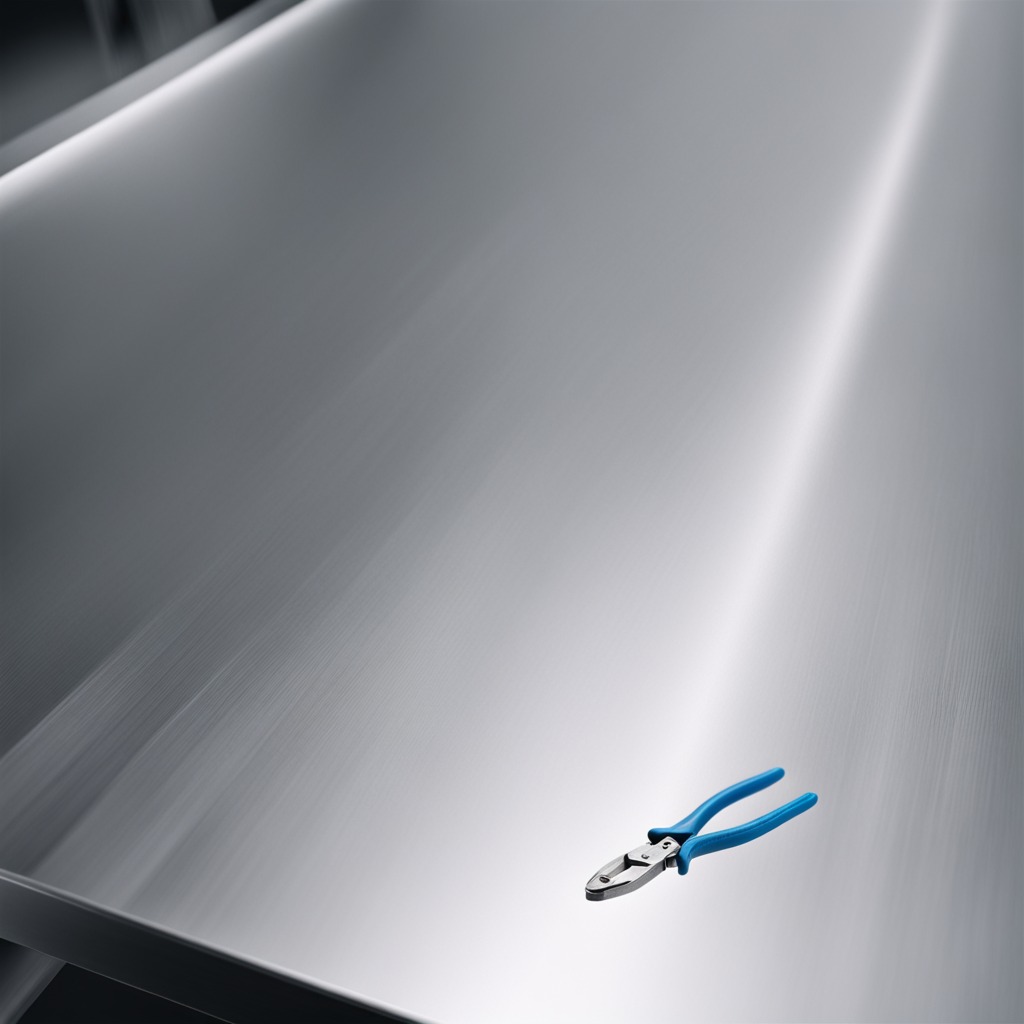
A plier is lying on a stainless steel table in a high-end prototyping lab.